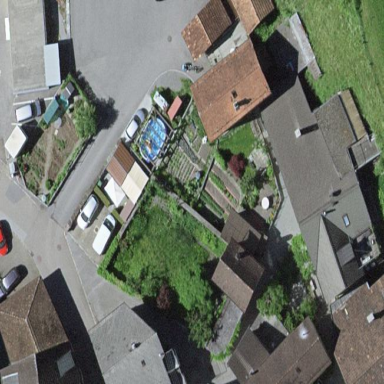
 designed for leisure activities on land."